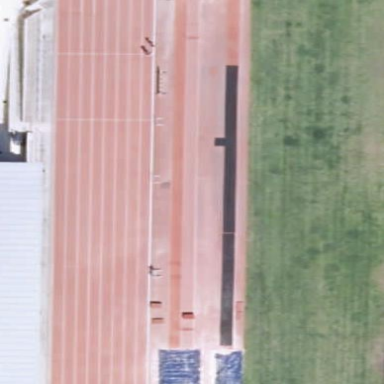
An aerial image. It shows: Long jump pitch for sports activities.